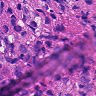
Metastatic tissue present: yes